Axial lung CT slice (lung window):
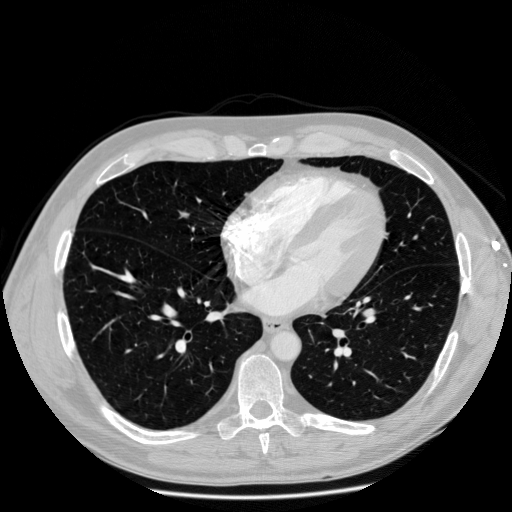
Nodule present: no